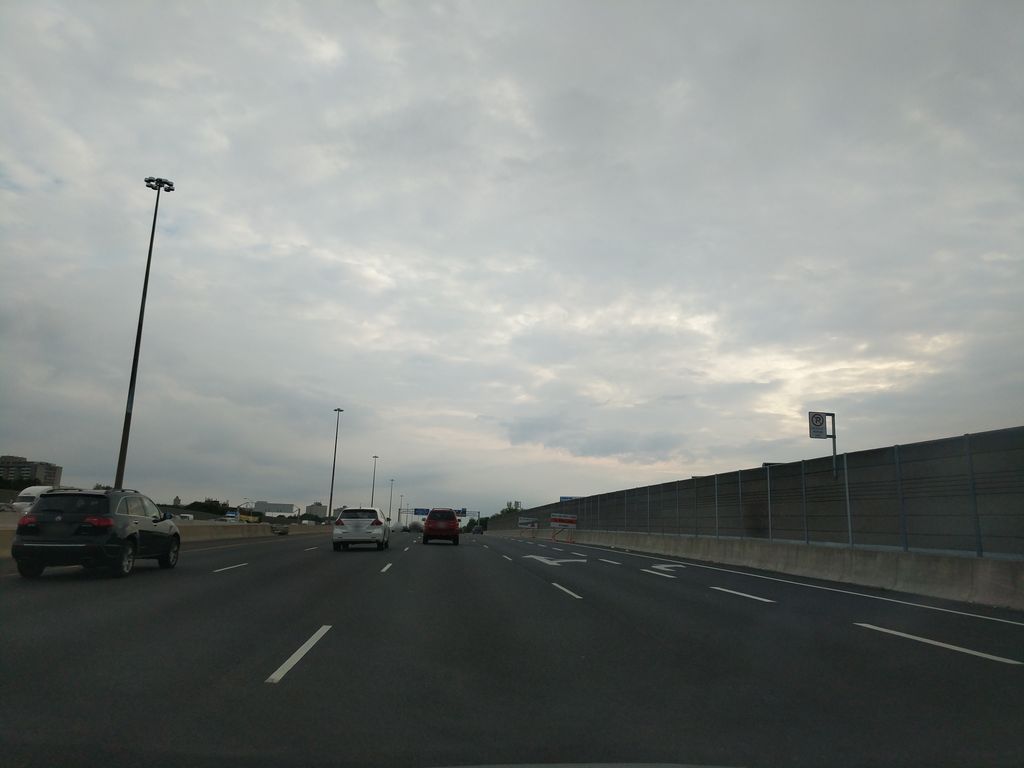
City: toronto